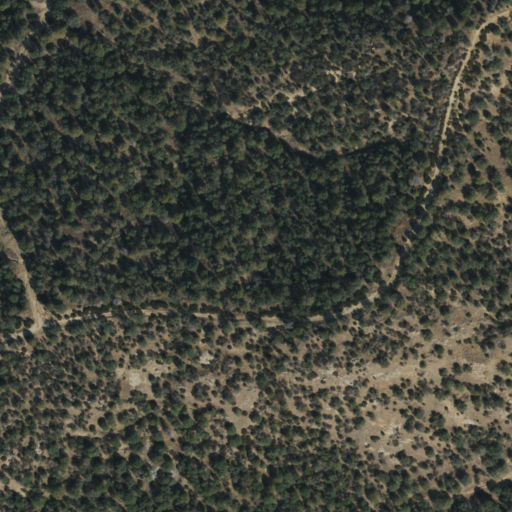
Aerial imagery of ridge(s) in Arizona named Scheelite Ridge containing evergreen forest and shrub